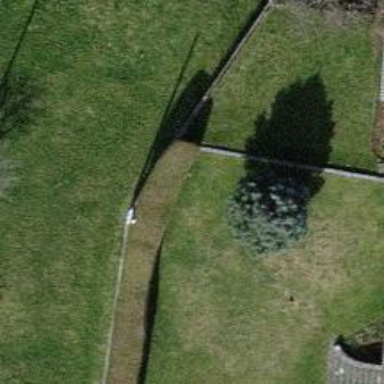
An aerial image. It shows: Wall made of dry stone.